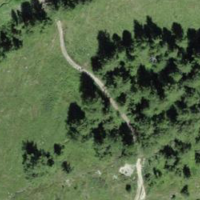
EUNIS habitat code: 26
Species observed at this site:
Hedysarum hedysaroides